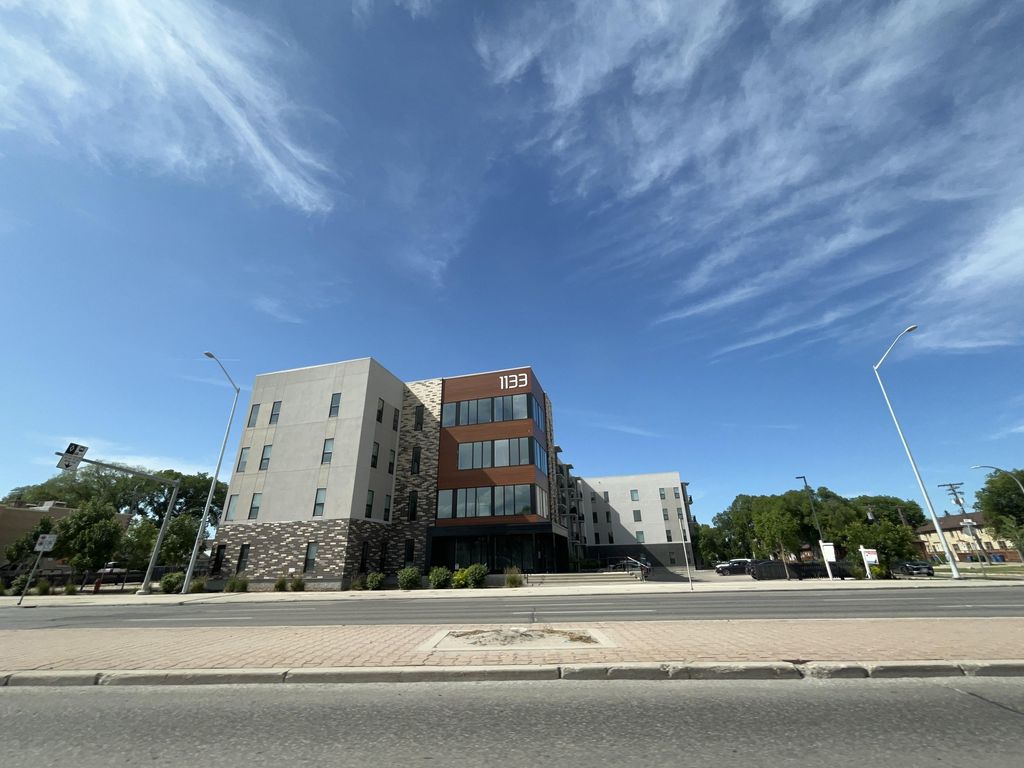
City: winnipeg